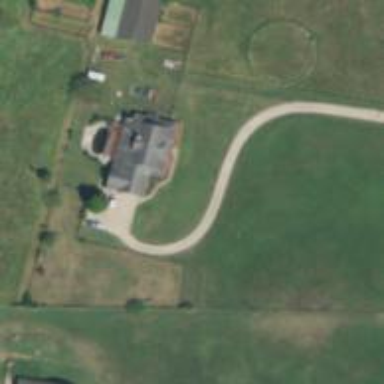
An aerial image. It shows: Driveway.